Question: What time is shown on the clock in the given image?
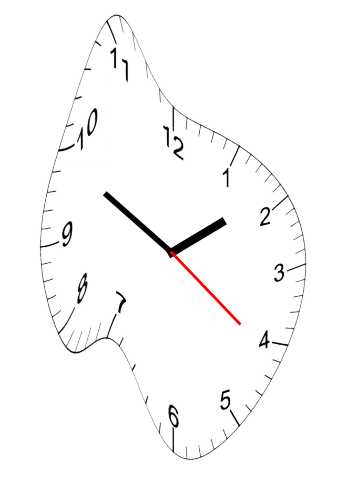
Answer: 01:49:21